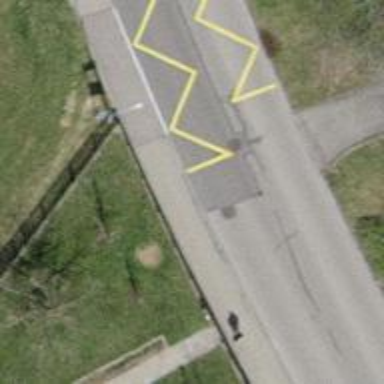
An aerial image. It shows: Bus stop equipped with public transport stop position.